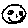
Label: smiley face